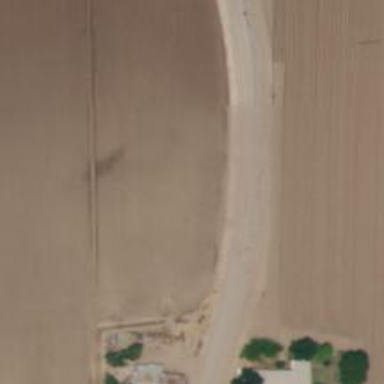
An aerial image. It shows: Canal used for irrigation.